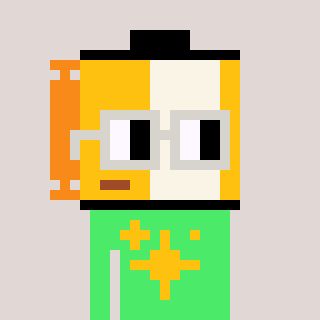
a pixel art character with square light gray glasses, a film roll-shaped head and a teal-colored body on a warm background